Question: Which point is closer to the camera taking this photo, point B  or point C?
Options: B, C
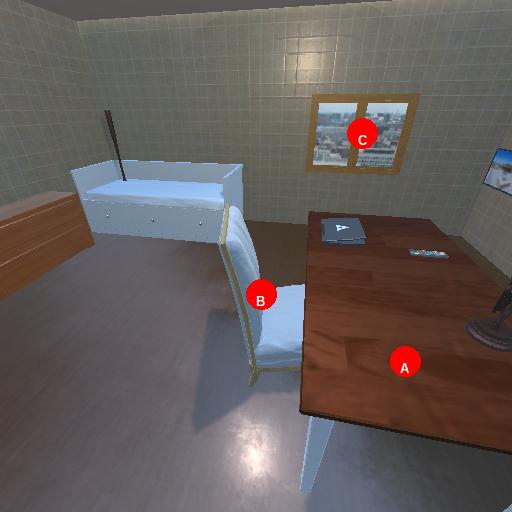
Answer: B